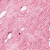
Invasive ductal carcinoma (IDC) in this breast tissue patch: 0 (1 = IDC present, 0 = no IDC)